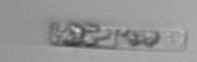
Label: Leptocylindrus